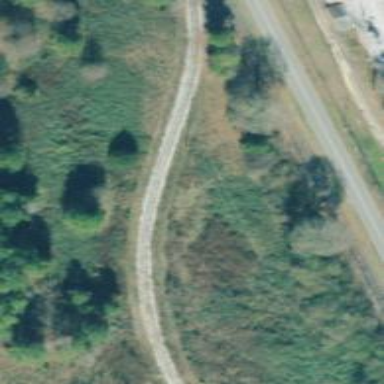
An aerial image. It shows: Rail spur service.